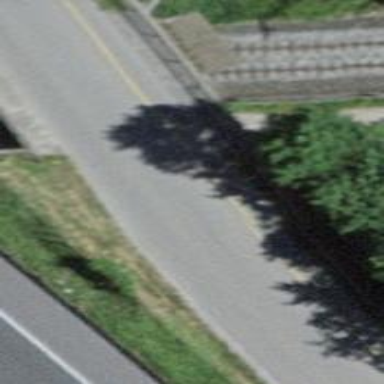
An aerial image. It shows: Unclassified road with bridge.